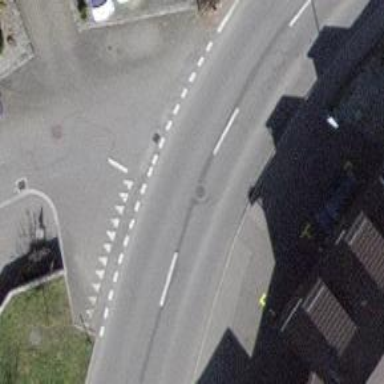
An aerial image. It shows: Road with "give way" sign.